Interaction volume radius: 5 \u00c5
Interaction volume height: 10 \u00c5
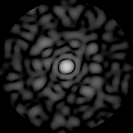
Disorder parameter: 0.862